【题型】证明题　【知识点】立体几何　【难度】medium
已知四棱锥 \(P-ABCD\) 的底面 \(ABCD\) 是直角梯形，\(AB \parallel CD\)，\(AB = 2CD = 2\)，\(\angle ABC = 90^\circ\)，\(\triangle PBC\) 是边长为 2 的正三角形，侧面 \(PBC \perp\) 底面 \(ABCD\)。

\noindent
(1) 证明：\(PA \perp BD\)；\\
(2) 求点 \(D\) 到平面 \(PAB\) 的距离。
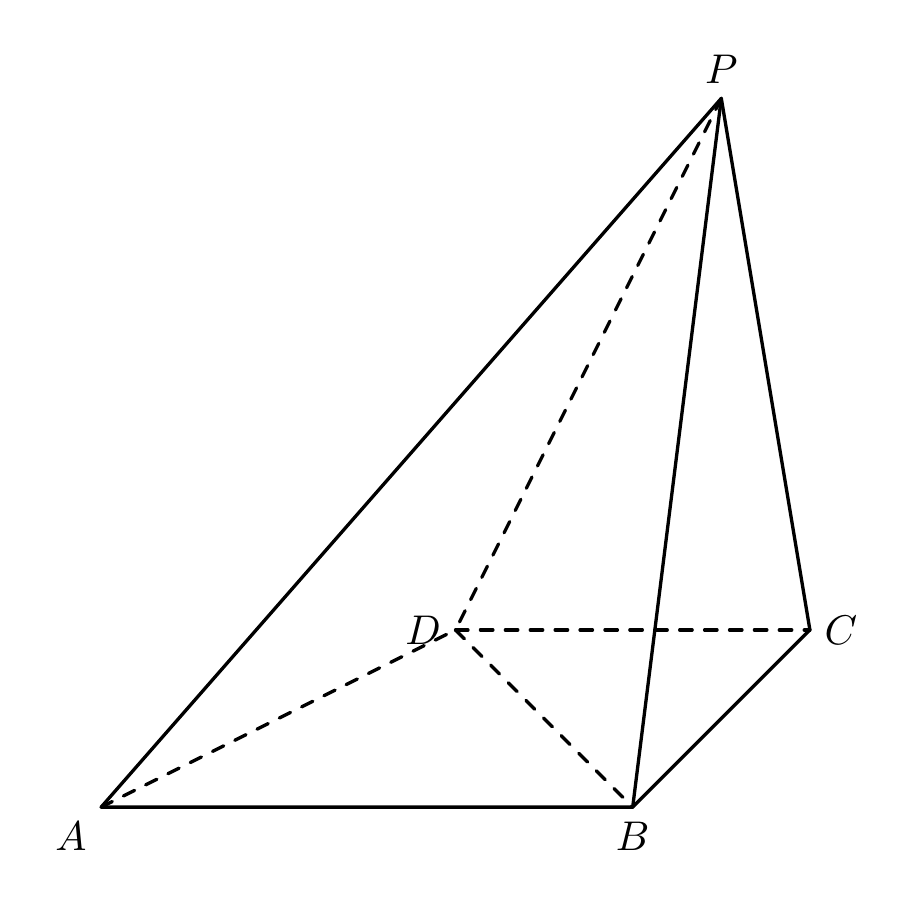
【解答】
\textbf{【解】}

\vspace{0.3cm}
\noindent
(1) 取 \(BC\) 中点 \(O\)，\(AD\) 中点 \(E\)，连接 \(OP\)，\(OE\)。\\
因为 \(\triangle PBC\) 为等边三角形，所以 \(OP \perp BC\)，\\
又平面 \(PBC \perp\) 平面 \(ABCD\)，平面 \(PBC \cap\) 平面 \(ABCD = BC\)，\(OP \subset\) 平面 \(PBC\)，\\
所以 \(OP \perp\) 平面 \(ABCD\)。\\
\(OE \subset\) 平面 \(ABCD\)，所以 \(OP \perp OE\)，\\
又底面 \(ABCD\) 是直角梯形，\(\angle ABC = 90^\circ\)，所以 \(AB \perp BC\)。\\
又 \(O,E\) 分别为 \(BC\)，\(AD\) 中点，所以 \(OE \parallel AB\)，所以 \(OE \perp BC\)。\\
所以 \(OE, OB, OP\) 两两垂直。\\
故以 \(O\) 为原点，建立如图空间直角坐标系，

\noindent
由 \(AB = BC = 2CD = 2\)，设 \(P(0,0,\sqrt{3})\)，\(A(2,1,0)\)，\(B(0,1,0)\)，\(D(1,-1,0)\)。\\
所以 \(\overrightarrow{PA} = (2,1,-\sqrt{3})\)，\(\overrightarrow{BD} = (1,-2,0)\)。\\
因为 \(\overrightarrow{PA} \cdot \overrightarrow{BD} = 2 \times 1 + 1 \times (-2) + (-\sqrt{3}) \times 0 = 0\)，\\
所以 \(\overrightarrow{PA} \perp \overrightarrow{BD}\)，所以 \(PA \perp BD\)。

\vspace{0.3cm}
\noindent
(2) 由 (1) 得，\(\overrightarrow{BA} = (2,0,0)\)，\(\overrightarrow{BP} = (0,-1,\sqrt{3})\)，\(\overrightarrow{BD} = (1,-2,0)\)。\\
设平面 \(PAB\) 的一个法向量为 \(\vec{n} = (x,y,z)\)，\\
则
\[
\begin{cases}
\vec{n} \perp \overrightarrow{BA} \\
\vec{n} \perp \overrightarrow{BP}
\end{cases}
\implies
\begin{cases}
\vec{n} \cdot \overrightarrow{BA} = 2x = 0 \\
\vec{n} \cdot \overrightarrow{BP} = -y + \sqrt{3}z = 0
\end{cases},
\]
令 \(z = \sqrt{3}\)，可得 \(\vec{n} = (0,3,\sqrt{3})\)。\\
所以点 \(D\) 到平面 \(PAB\) 的距离
\[
d = \frac{|\vec{n} \cdot \overrightarrow{BD}|}{|\vec{n}|} = \frac{6}{\sqrt{9 + 3}} = \sqrt{3}.
\]
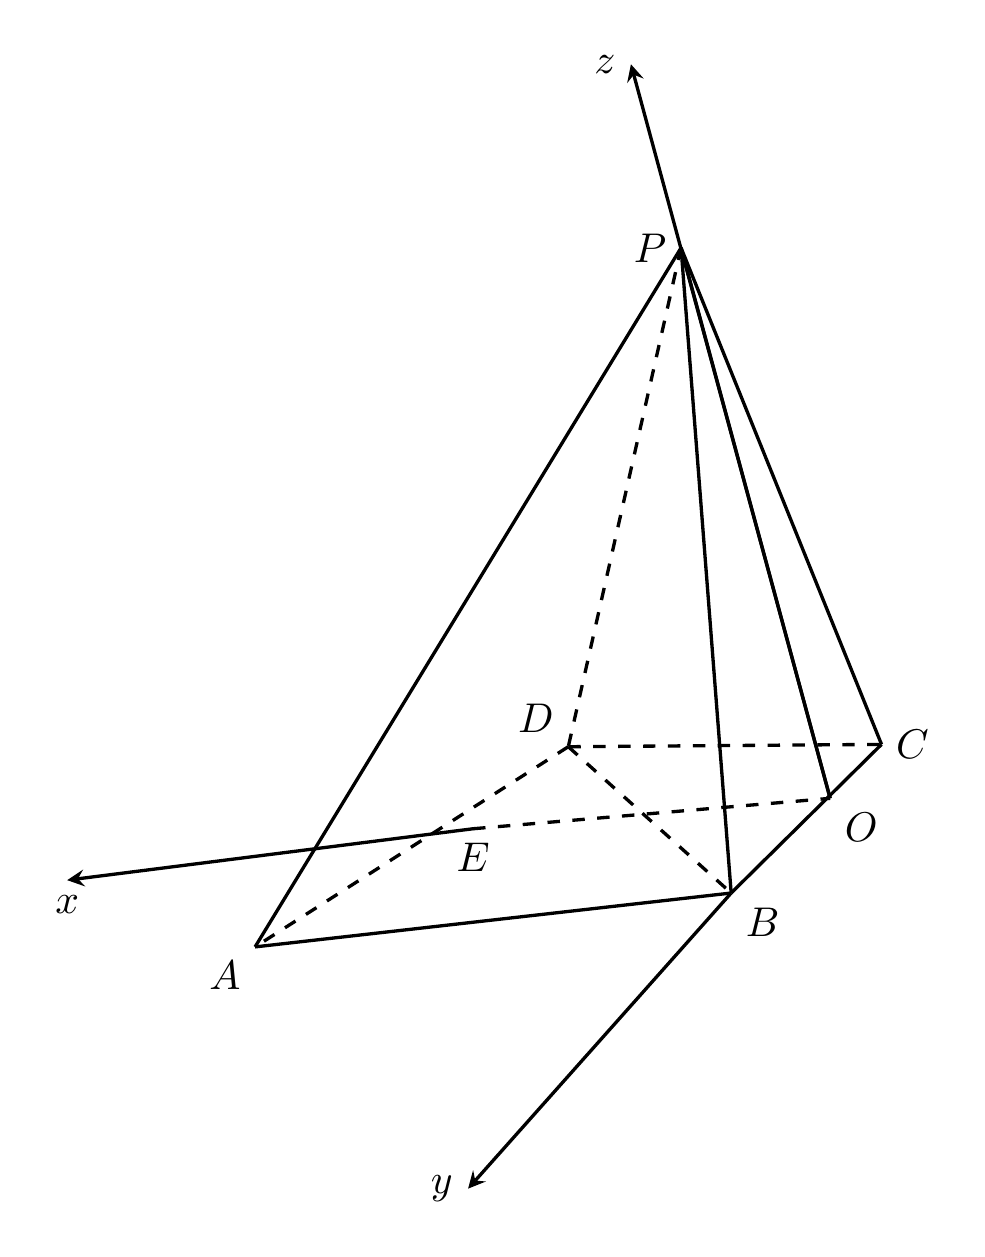